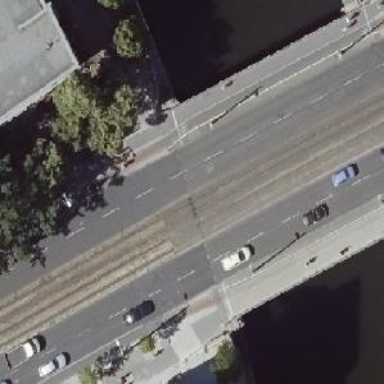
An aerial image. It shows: Secondary road on asphalt bridge with lane markings. No stopping is allowed on both sides.